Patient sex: M
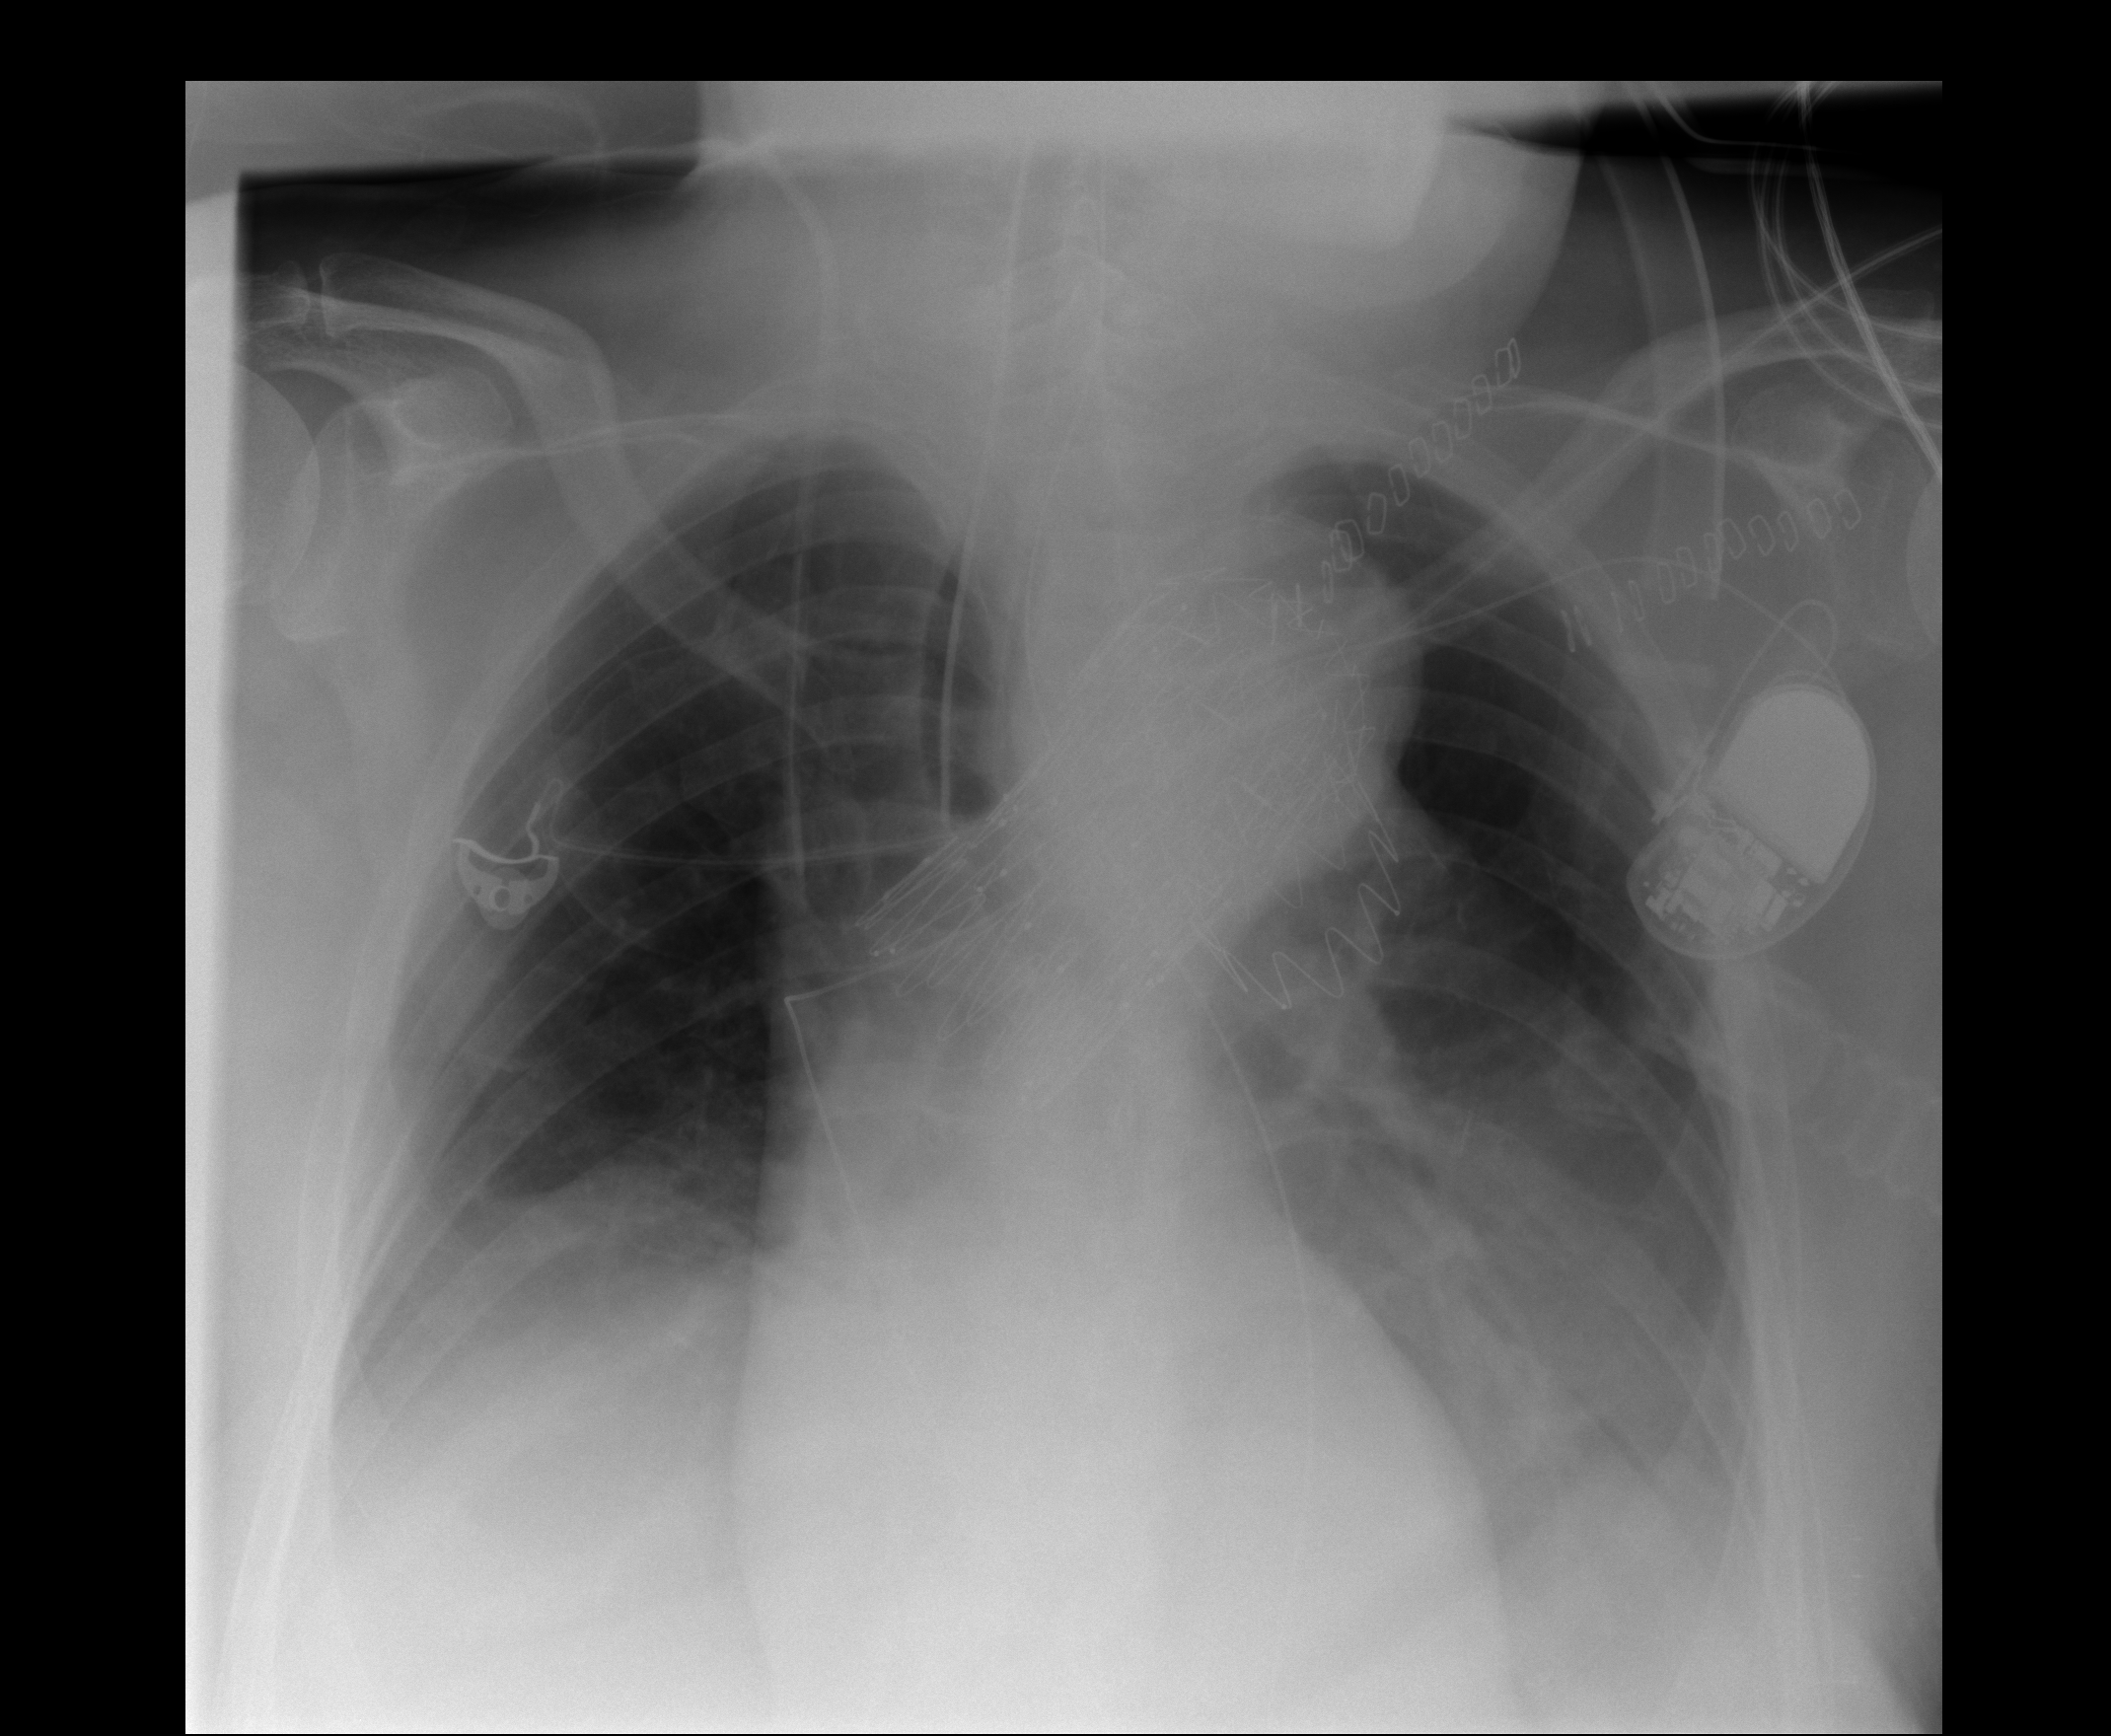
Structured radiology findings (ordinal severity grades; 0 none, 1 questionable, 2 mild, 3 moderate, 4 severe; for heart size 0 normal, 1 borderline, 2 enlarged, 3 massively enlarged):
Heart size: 0
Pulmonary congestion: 0
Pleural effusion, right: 1
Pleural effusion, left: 2
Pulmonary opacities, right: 0
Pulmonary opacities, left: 0
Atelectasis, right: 2
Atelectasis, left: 2